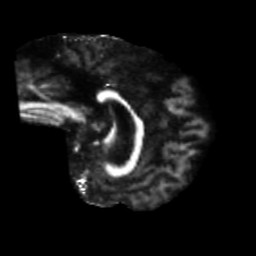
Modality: FA
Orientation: sagittal
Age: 73
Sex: female
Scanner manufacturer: siemens
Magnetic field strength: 3 T
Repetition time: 5.47 s
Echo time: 0.0854 s